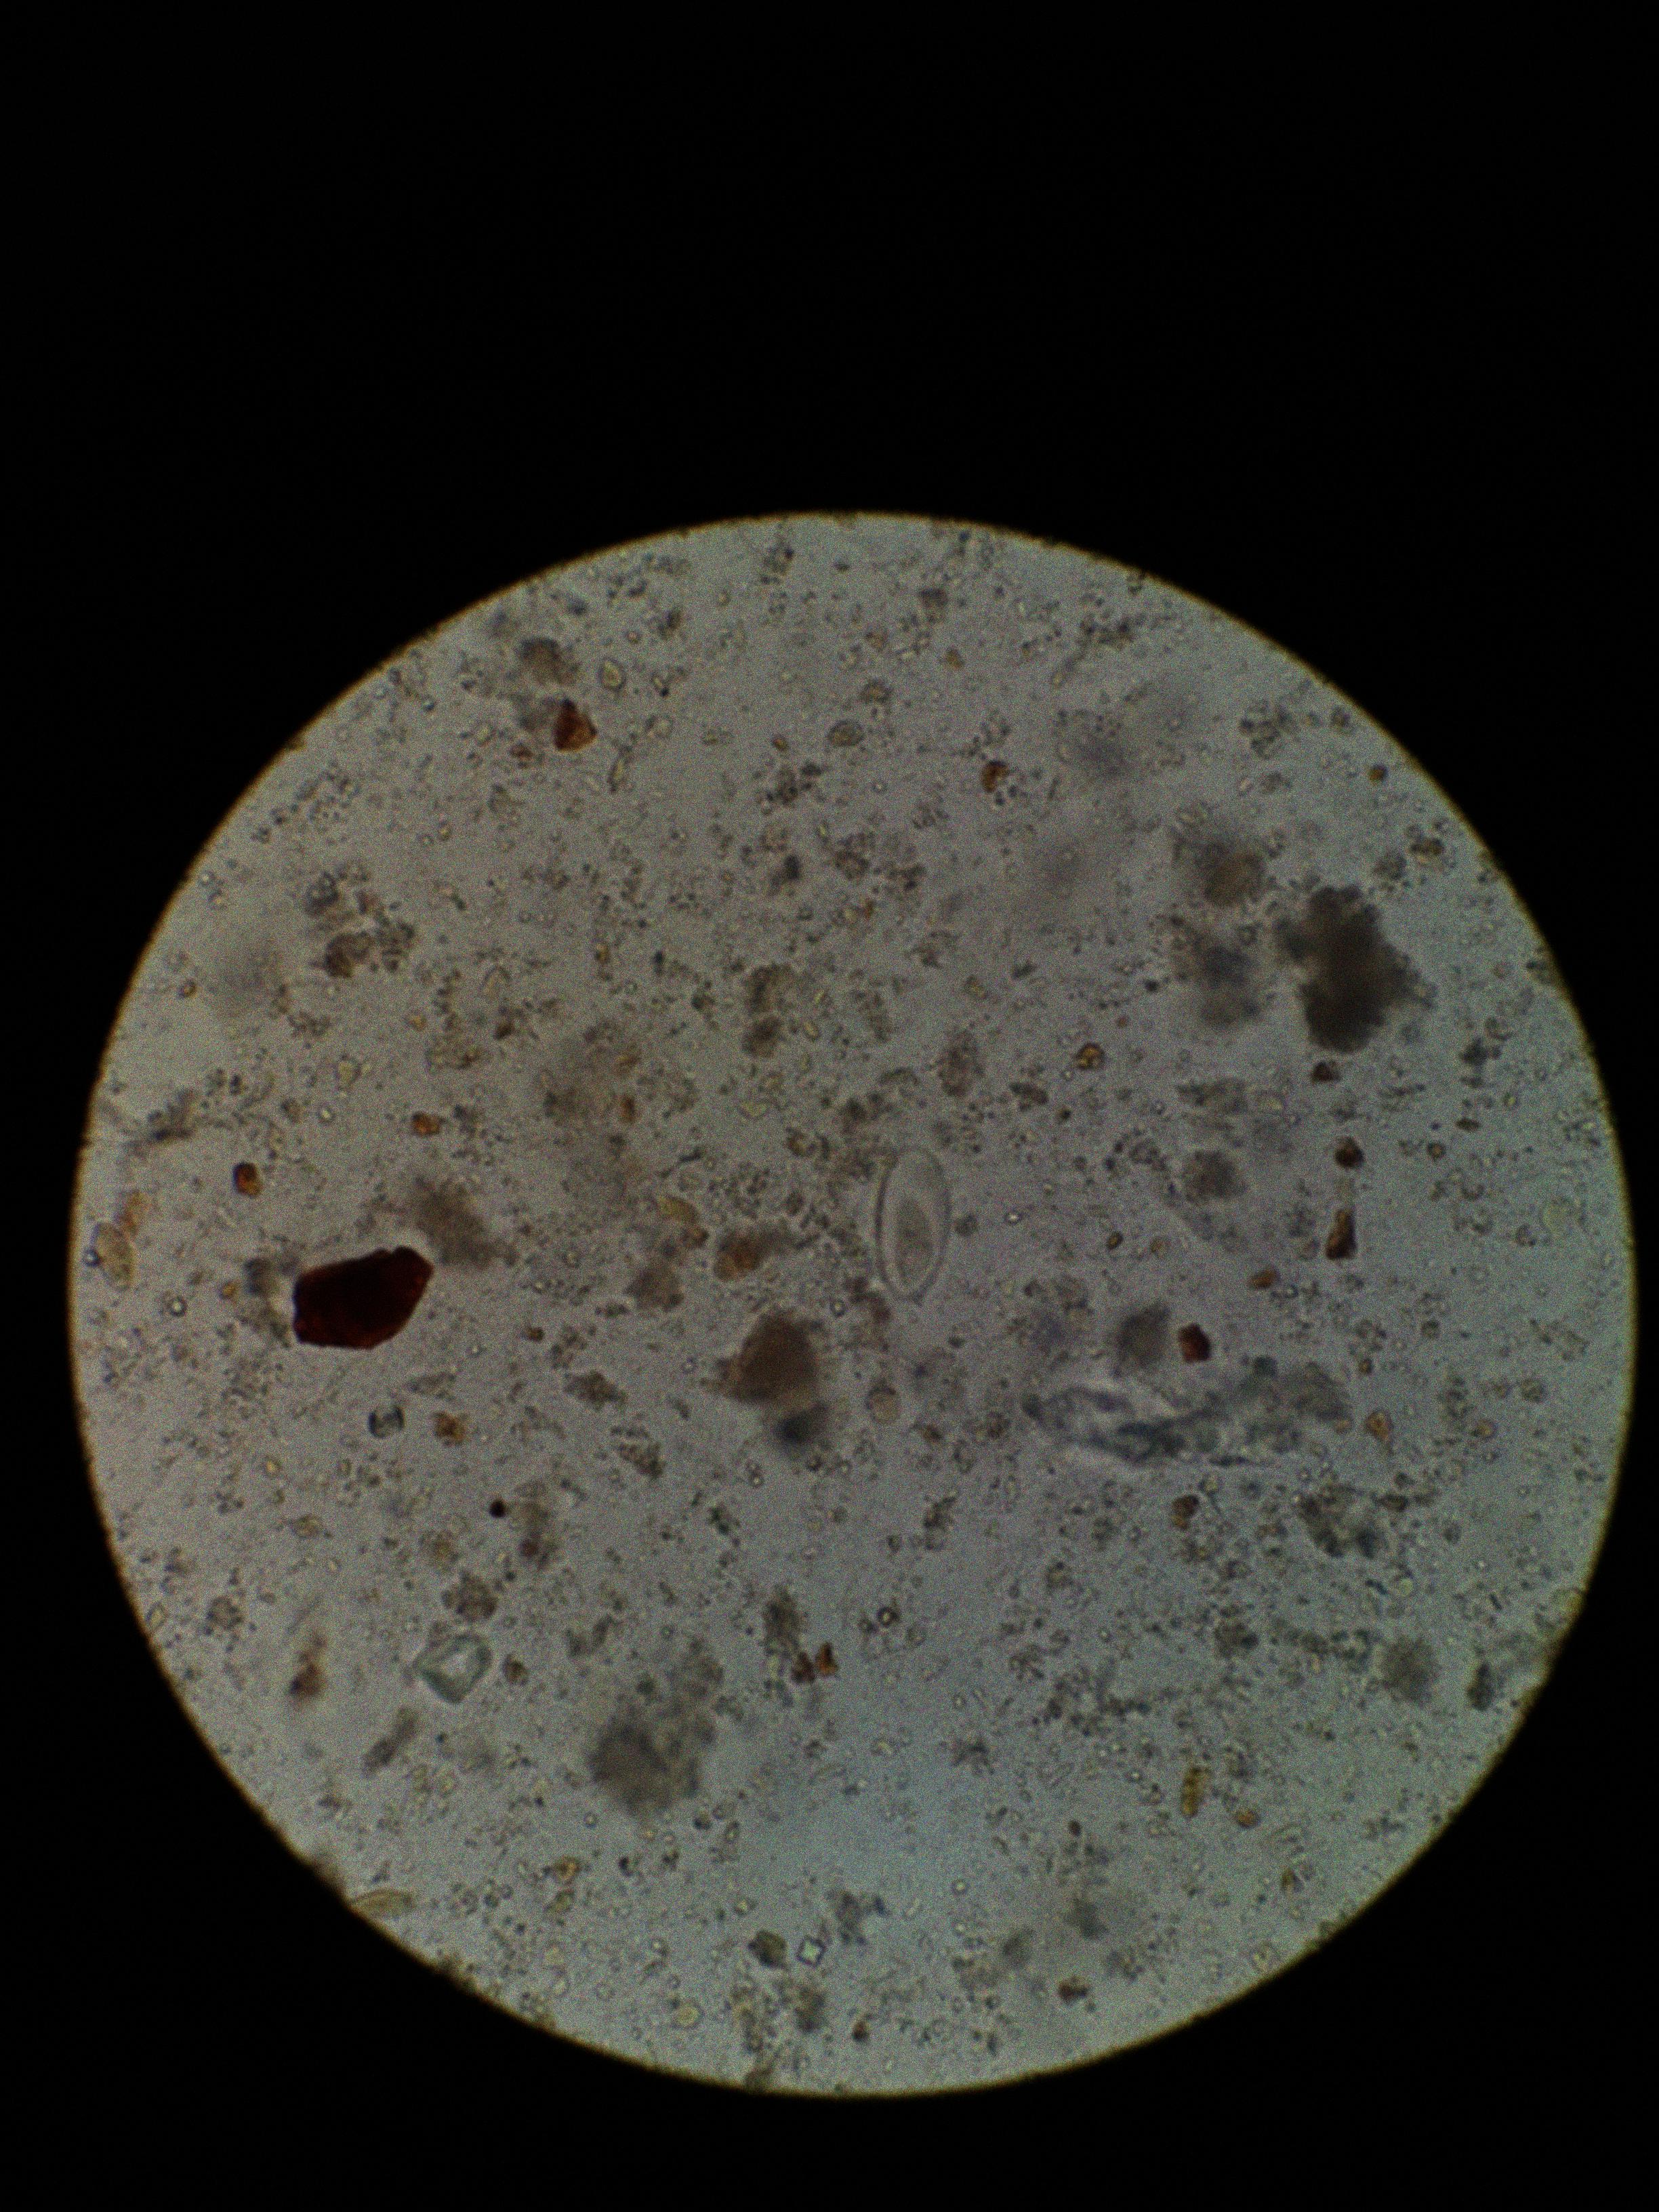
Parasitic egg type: Enterobius vermicularis